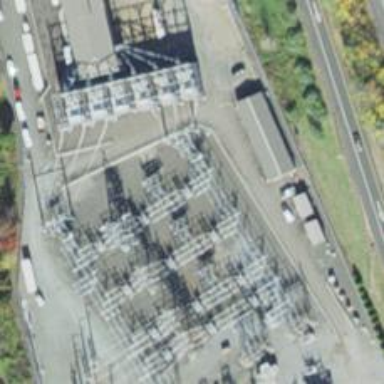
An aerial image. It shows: Switch for power supply.